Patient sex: F
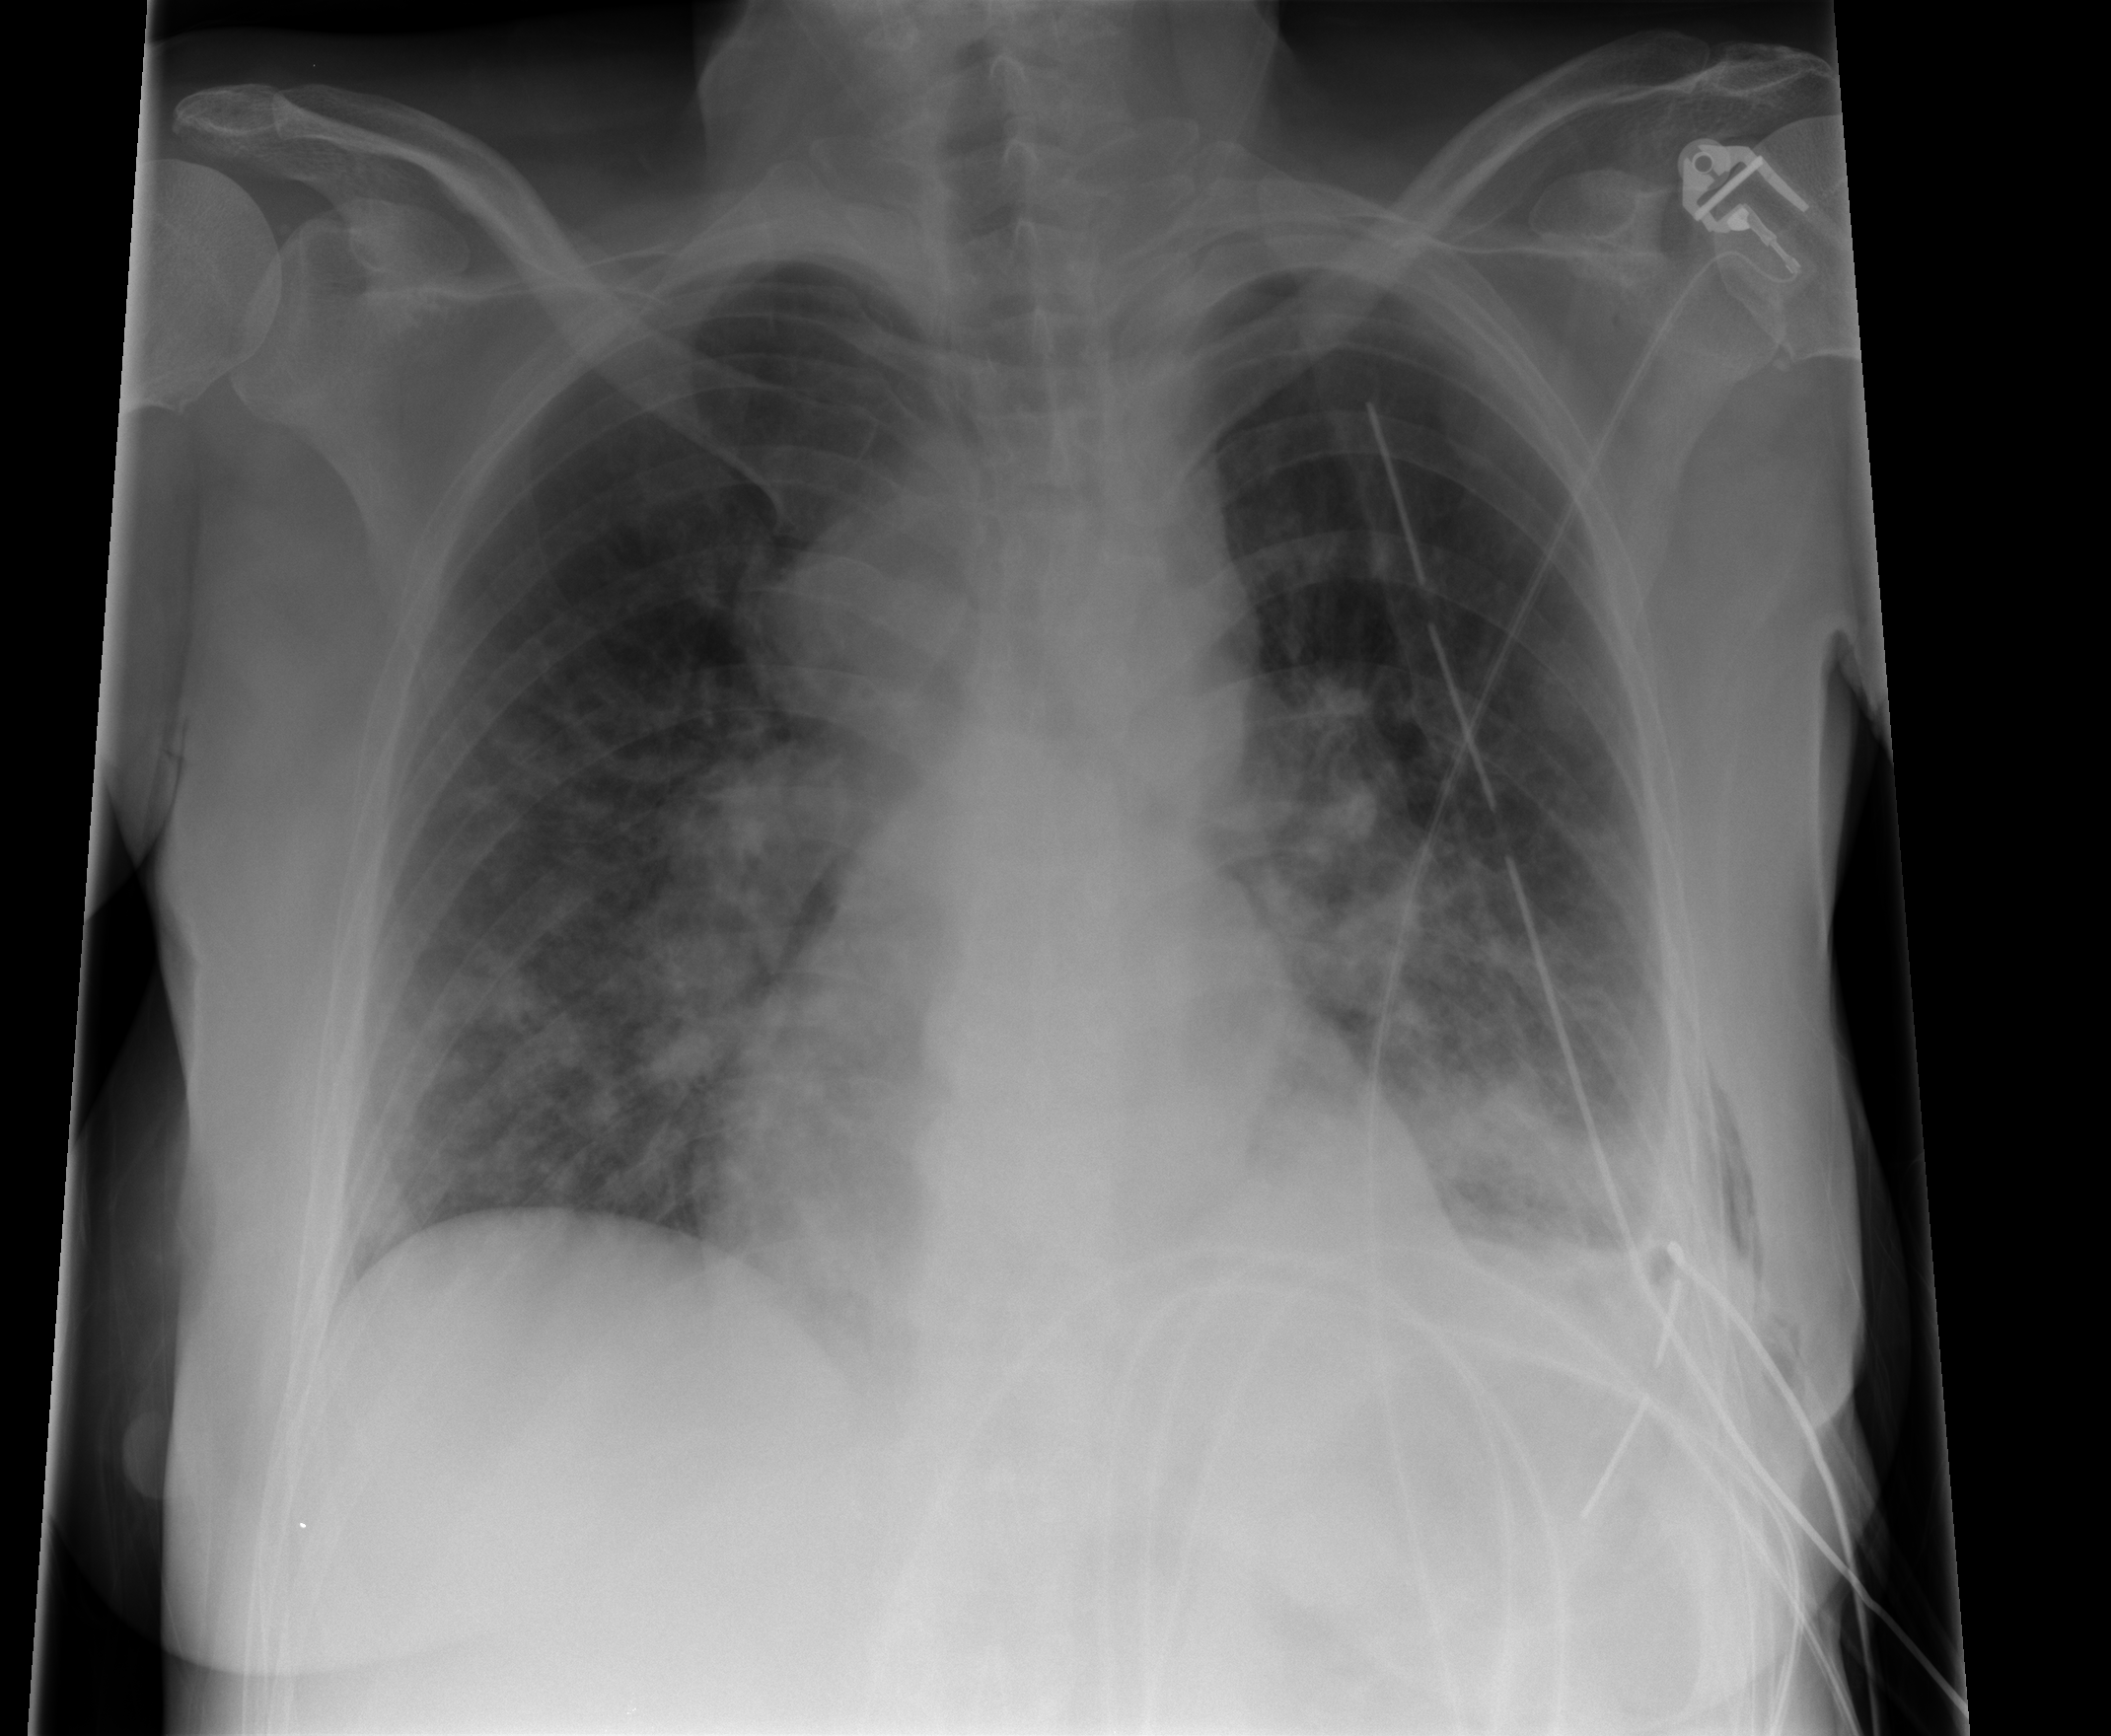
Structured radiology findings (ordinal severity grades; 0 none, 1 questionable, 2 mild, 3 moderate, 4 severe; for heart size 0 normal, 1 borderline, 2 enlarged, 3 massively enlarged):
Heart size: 2
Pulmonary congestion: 1
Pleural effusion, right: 0
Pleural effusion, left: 2
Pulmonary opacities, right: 2
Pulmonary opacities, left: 2
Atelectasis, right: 2
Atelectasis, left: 2